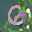
Label: 6